Question: I have a options menu, and the item on that shows a dialog. For some reason its show up with very small width. I wonder why. Below is dialog code and the optionsuserdetails xml. I know I am missing something really silly. Sorry for the long code, but the problem could be anywhere in this options menu display.
'''
case God.USER_DETAILS:
userDetails = new Dialog(this);
userDetails.requestWindowFeature(Window.FEATURE_NO_TITLE);
userDetails.setContentView(R.layout.optionsuserdetails);
userDetails.setCancelable(true);
userName = (TextView) userDetails.findViewById(R.id.userName);
userName.setText(God.appConfiguration.getString(God.nameKey, "-"));
drivingLicense = (TextView) userDetails.findViewById(R.id.drivingLicense);
drivingLicense.setText(God.appConfiguration.getString(God.drivingLicenseKey, "-"));
vehicleNumber = (TextView) userDetails.findViewById(R.id.vehicleNumber);
vehicleNumber.setText(God.appConfiguration.getString(God.vehicleRegistrationNumberKey,
"-"));
phoneNumber = (TextView) userDetails.findViewById(R.id.phoneNumber);
phoneNumber.setText(God.appConfiguration.getString(God.phoneNumberKey, "-"));
userDetails.show();
break;
<?xml version="1.0" encoding="utf-8"?>
<LinearLayout xmlns:android="http://schemas.android.com/apk/res/android"
android:layout_width="fill_parent"
android:layout_height="wrap_content"
android:background="@drawable/roundcornersgreyback"
android:orientation="vertical" >
<TextView
android:layout_width="fill_parent"
android:layout_height="wrap_content"
android:text="Personal Details"
android:textColor="#990000"
android:textSize="20sp" />
<TextView
android:layout_width="fill_parent"
android:layout_height="wrap_content"
android:text="These are the details you have provided during registration."
android:textColor="#666666"
android:textSize="10sp" />
<View
android:layout_width="fill_parent"
android:layout_height="1dp"
android:background="#cccccc" />
<TextView
android:layout_width="fill_parent"
android:layout_height="wrap_content"
android:text="Name"
android:textColor="#000000"
android:textSize="16sp"
android:textStyle="bold" />
<TextView
android:id="@+id/userName"
android:layout_width="wrap_content"
android:layout_height="wrap_content"
android:text="This is the name you provided during registration."
android:textColor="#222222"
android:textSize="12sp" />
<TextView
android:layout_width="fill_parent"
android:layout_height="wrap_content"
android:text="Driving License Number"
android:textColor="#000000"
android:textSize="16sp"
android:textStyle="bold" />
<TextView
android:id="@+id/drivingLicense"
android:layout_width="fill_parent"
android:layout_height="wrap_content"
android:text="This is the driving license number you provided during registration."
android:textColor="#222222"
android:textSize="12sp" />
<TextView
android:layout_width="fill_parent"
android:layout_height="wrap_content"
android:text="License Plate (Vehicle)"
android:textColor="#000000"
android:textSize="16sp"
android:textStyle="bold" />
<TextView
android:id="@+id/vehicleNumber"
android:layout_width="fill_parent"
android:layout_height="wrap_content"
android:text="This is the license plate number of the vehicle you are driving."
android:textColor="#222222"
android:textSize="12sp" />
<TextView
android:layout_width="fill_parent"
android:layout_height="wrap_content"
android:text="Phone Number"
android:textColor="#000000"
android:textSize="16sp"
android:textStyle="bold" />
<TextView
android:id="@+id/phoneNumber"
android:layout_width="fill_parent"
android:layout_height="wrap_content"
android:text="This is the phone number you provided during registration."
android:textColor="#222222"
android:textSize="12sp" />
</LinearLayout>
'''
Edit : drawable
'''
<?xml version="1.0" encoding="utf-8"?>
<shape xmlns:android="http://schemas.android.com/apk/res/android" >
<solid android:color="#eeeeee" />
<stroke
android:width="2dp"
android:color="#cccccc" />
<padding
android:bottom="5dp"
android:left="5dp"
android:right="5dp"
android:top="5dp" />
<corners
android:bottomLeftRadius="7dp"
android:bottomRightRadius="7dp"
android:topLeftRadius="7dp"
android:topRightRadius="7dp" />
</shape>
'''

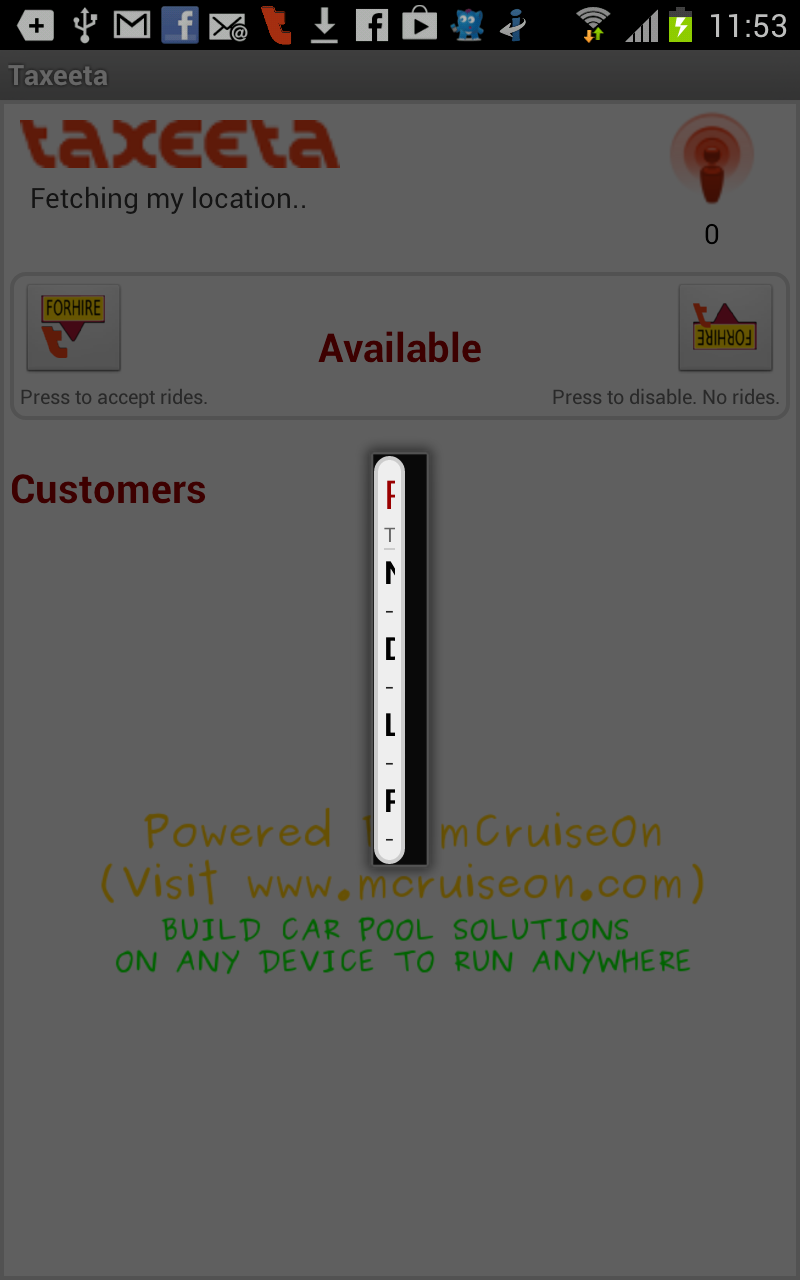
Answer: try adding this after userDetails.setContentView()
'''
userDetails.getWindow().setLayout(LayoutParams.WRAP_CONTENT, LayoutParams.WRAP_CONTENT);
'''